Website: lowes
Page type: customer-info-address
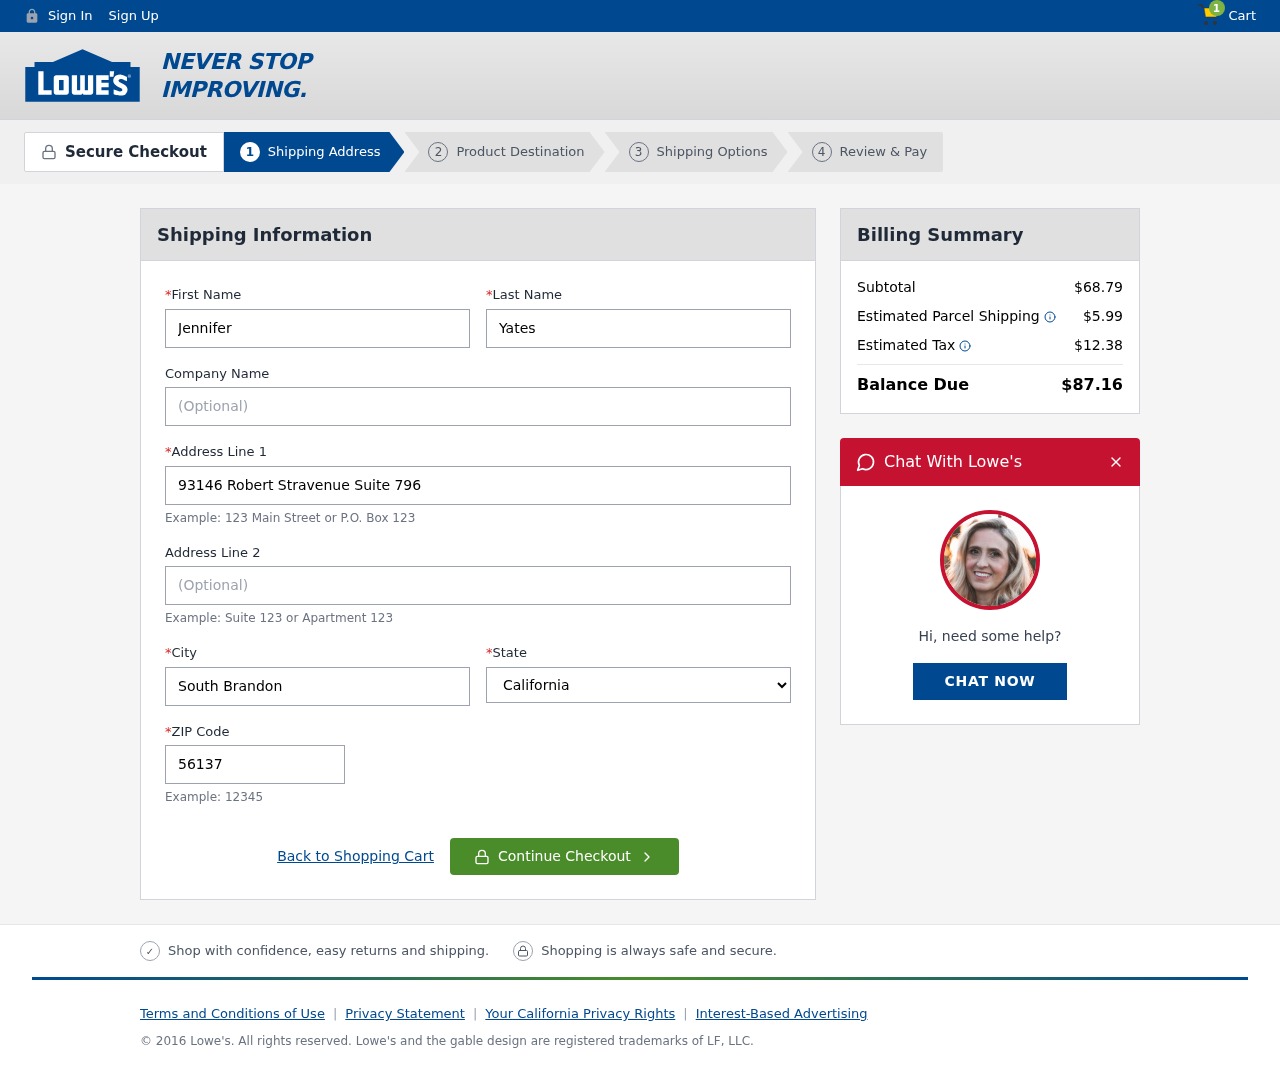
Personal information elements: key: PII_CITY
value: South Brandon
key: PII_FIRSTNAME
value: Jennifer
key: PII_LASTNAME
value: Yates
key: PII_POSTCODE
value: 56137
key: PII_STATE
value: California
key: PII_STREET
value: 93146 Robert Stravenue Suite 796
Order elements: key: ORDER_NUM_ITEMS
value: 1
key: ORDER_SUBTOTAL
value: $68.79
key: ORDER_SHIPPING_COST
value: $5.99
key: ORDER_TAX
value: $12.38
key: ORDER_TOTAL
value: $87.16